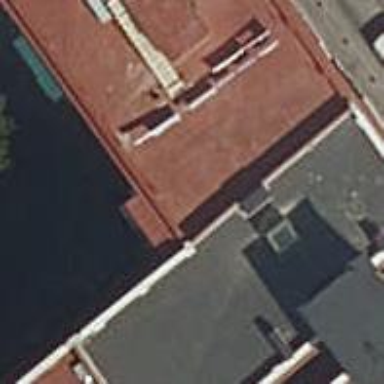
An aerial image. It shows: Part of building.